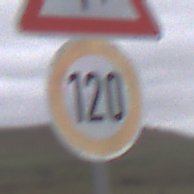
Verkehrszeichen: Geschwindigkeit120
Zusatzzeichen oben: FlugbetriebRechts
Umgebung: Outdoor, Nature
Tageszeit: Midday
Wetter: Overcast
Licht: Natural
Jahreszeit: NotSpecified
Kontrast: LowContrast